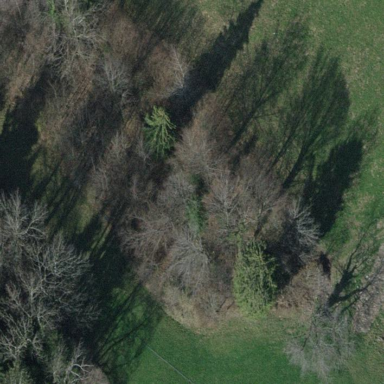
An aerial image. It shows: Forest with mixed types of leaves.